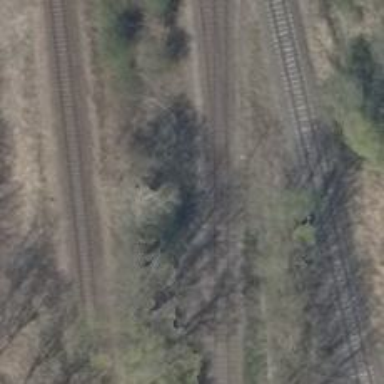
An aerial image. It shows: Rail spur service.